Question: I am running WordPress 5.2 on the default theme and made a custom nav bar where I used CSS so the dropdown menu is invisible unless its parent is hovered over. Recently it stopped working (when I hover over it doesn't appear).
When I use the Chrome console to turn the 'element:hover' on and inspect the dropdown menu, it shows the element is there (CSS attribute 'display' is indeed set to 'block' instead of 'none'). I checked 'z-index' and 'opacity' (2 and 1 respectively) so I don't think that is the issue.
<URL>

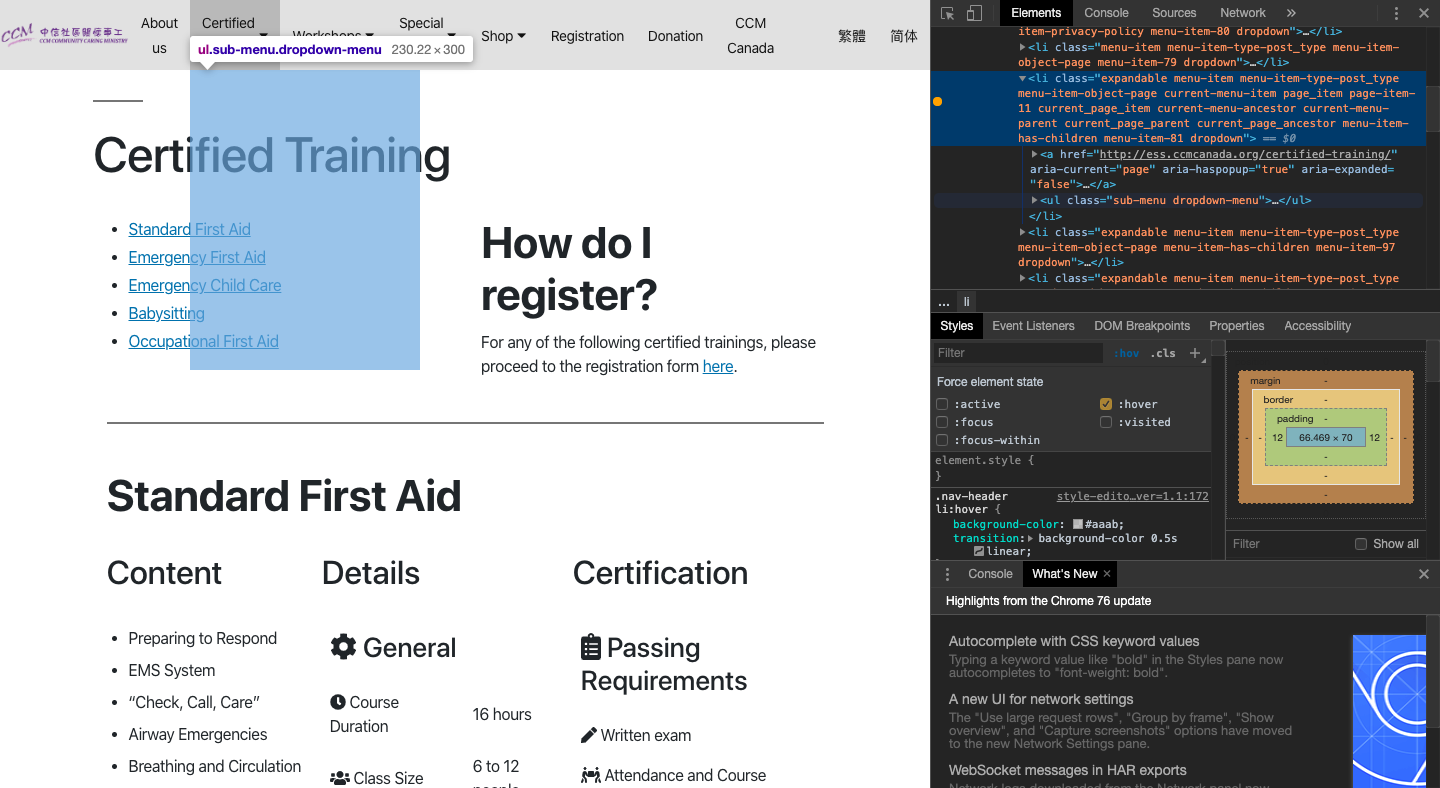
Answer: You have to remove 'overflow-y: hidden' from '#main-nav', because this is hiding the 'dropdown menus' that are outside its dimensions.
Remember: common 'properties' that may be hiding an 'element' that you can investigate are usually these: 'display', 'visibility', 'position', 'z-index', 'opacity', 'transform' and 'overflow'.